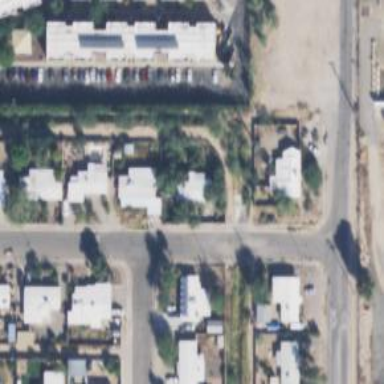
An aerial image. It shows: Alleyway designated as service road.